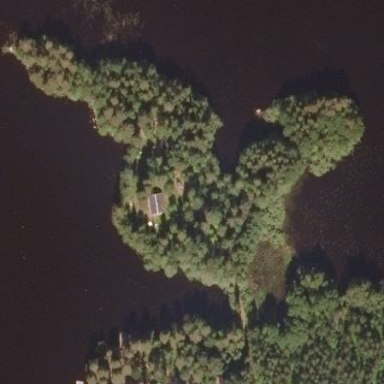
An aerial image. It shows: Island covered with woodland.